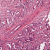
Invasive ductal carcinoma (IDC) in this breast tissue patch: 1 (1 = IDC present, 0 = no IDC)